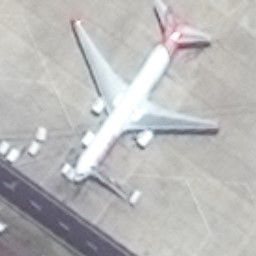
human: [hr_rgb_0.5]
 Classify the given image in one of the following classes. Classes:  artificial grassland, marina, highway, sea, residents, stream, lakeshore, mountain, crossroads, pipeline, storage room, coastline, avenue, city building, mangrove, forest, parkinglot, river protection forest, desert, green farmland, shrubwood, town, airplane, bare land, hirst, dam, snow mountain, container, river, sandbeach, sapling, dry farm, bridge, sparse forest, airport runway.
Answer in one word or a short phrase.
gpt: airplane